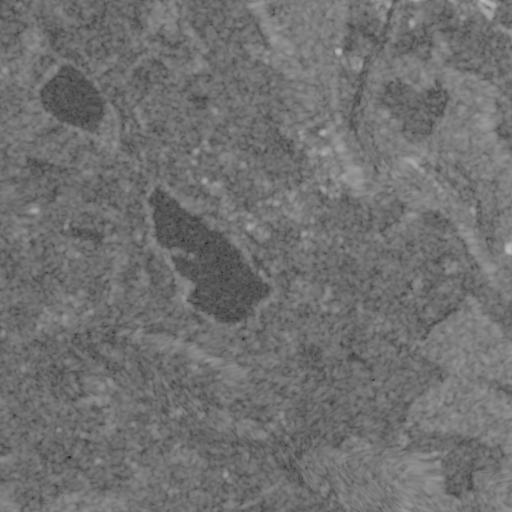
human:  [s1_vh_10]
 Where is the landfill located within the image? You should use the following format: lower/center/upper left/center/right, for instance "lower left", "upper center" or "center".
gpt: The landfill is located in the upper right of the image.
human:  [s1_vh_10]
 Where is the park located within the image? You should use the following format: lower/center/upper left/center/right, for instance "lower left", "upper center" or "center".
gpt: The park is located in the center of the image.
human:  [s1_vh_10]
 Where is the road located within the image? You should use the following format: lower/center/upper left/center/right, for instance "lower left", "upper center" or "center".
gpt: There is no road in the image.

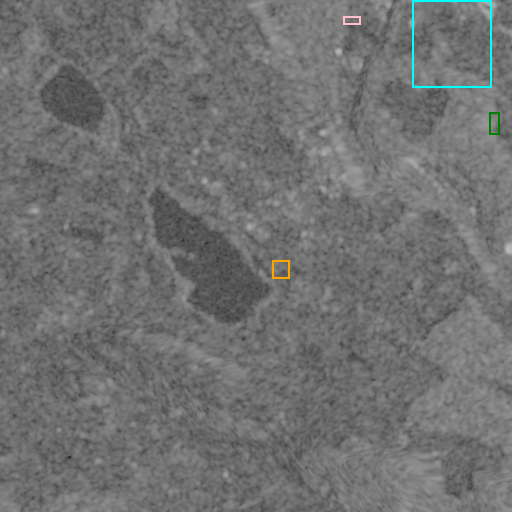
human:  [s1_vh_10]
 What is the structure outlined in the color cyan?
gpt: The structure outlined in cyan is a crop field.
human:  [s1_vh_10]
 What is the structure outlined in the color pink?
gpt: The structure outlined in pink is a landfill.
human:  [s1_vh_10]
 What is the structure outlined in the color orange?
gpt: The structure outlined in orange is a park.
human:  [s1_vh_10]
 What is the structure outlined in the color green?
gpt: The structure outlined in green is a parking lot.
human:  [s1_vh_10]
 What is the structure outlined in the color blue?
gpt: There is no blue outline.